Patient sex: F
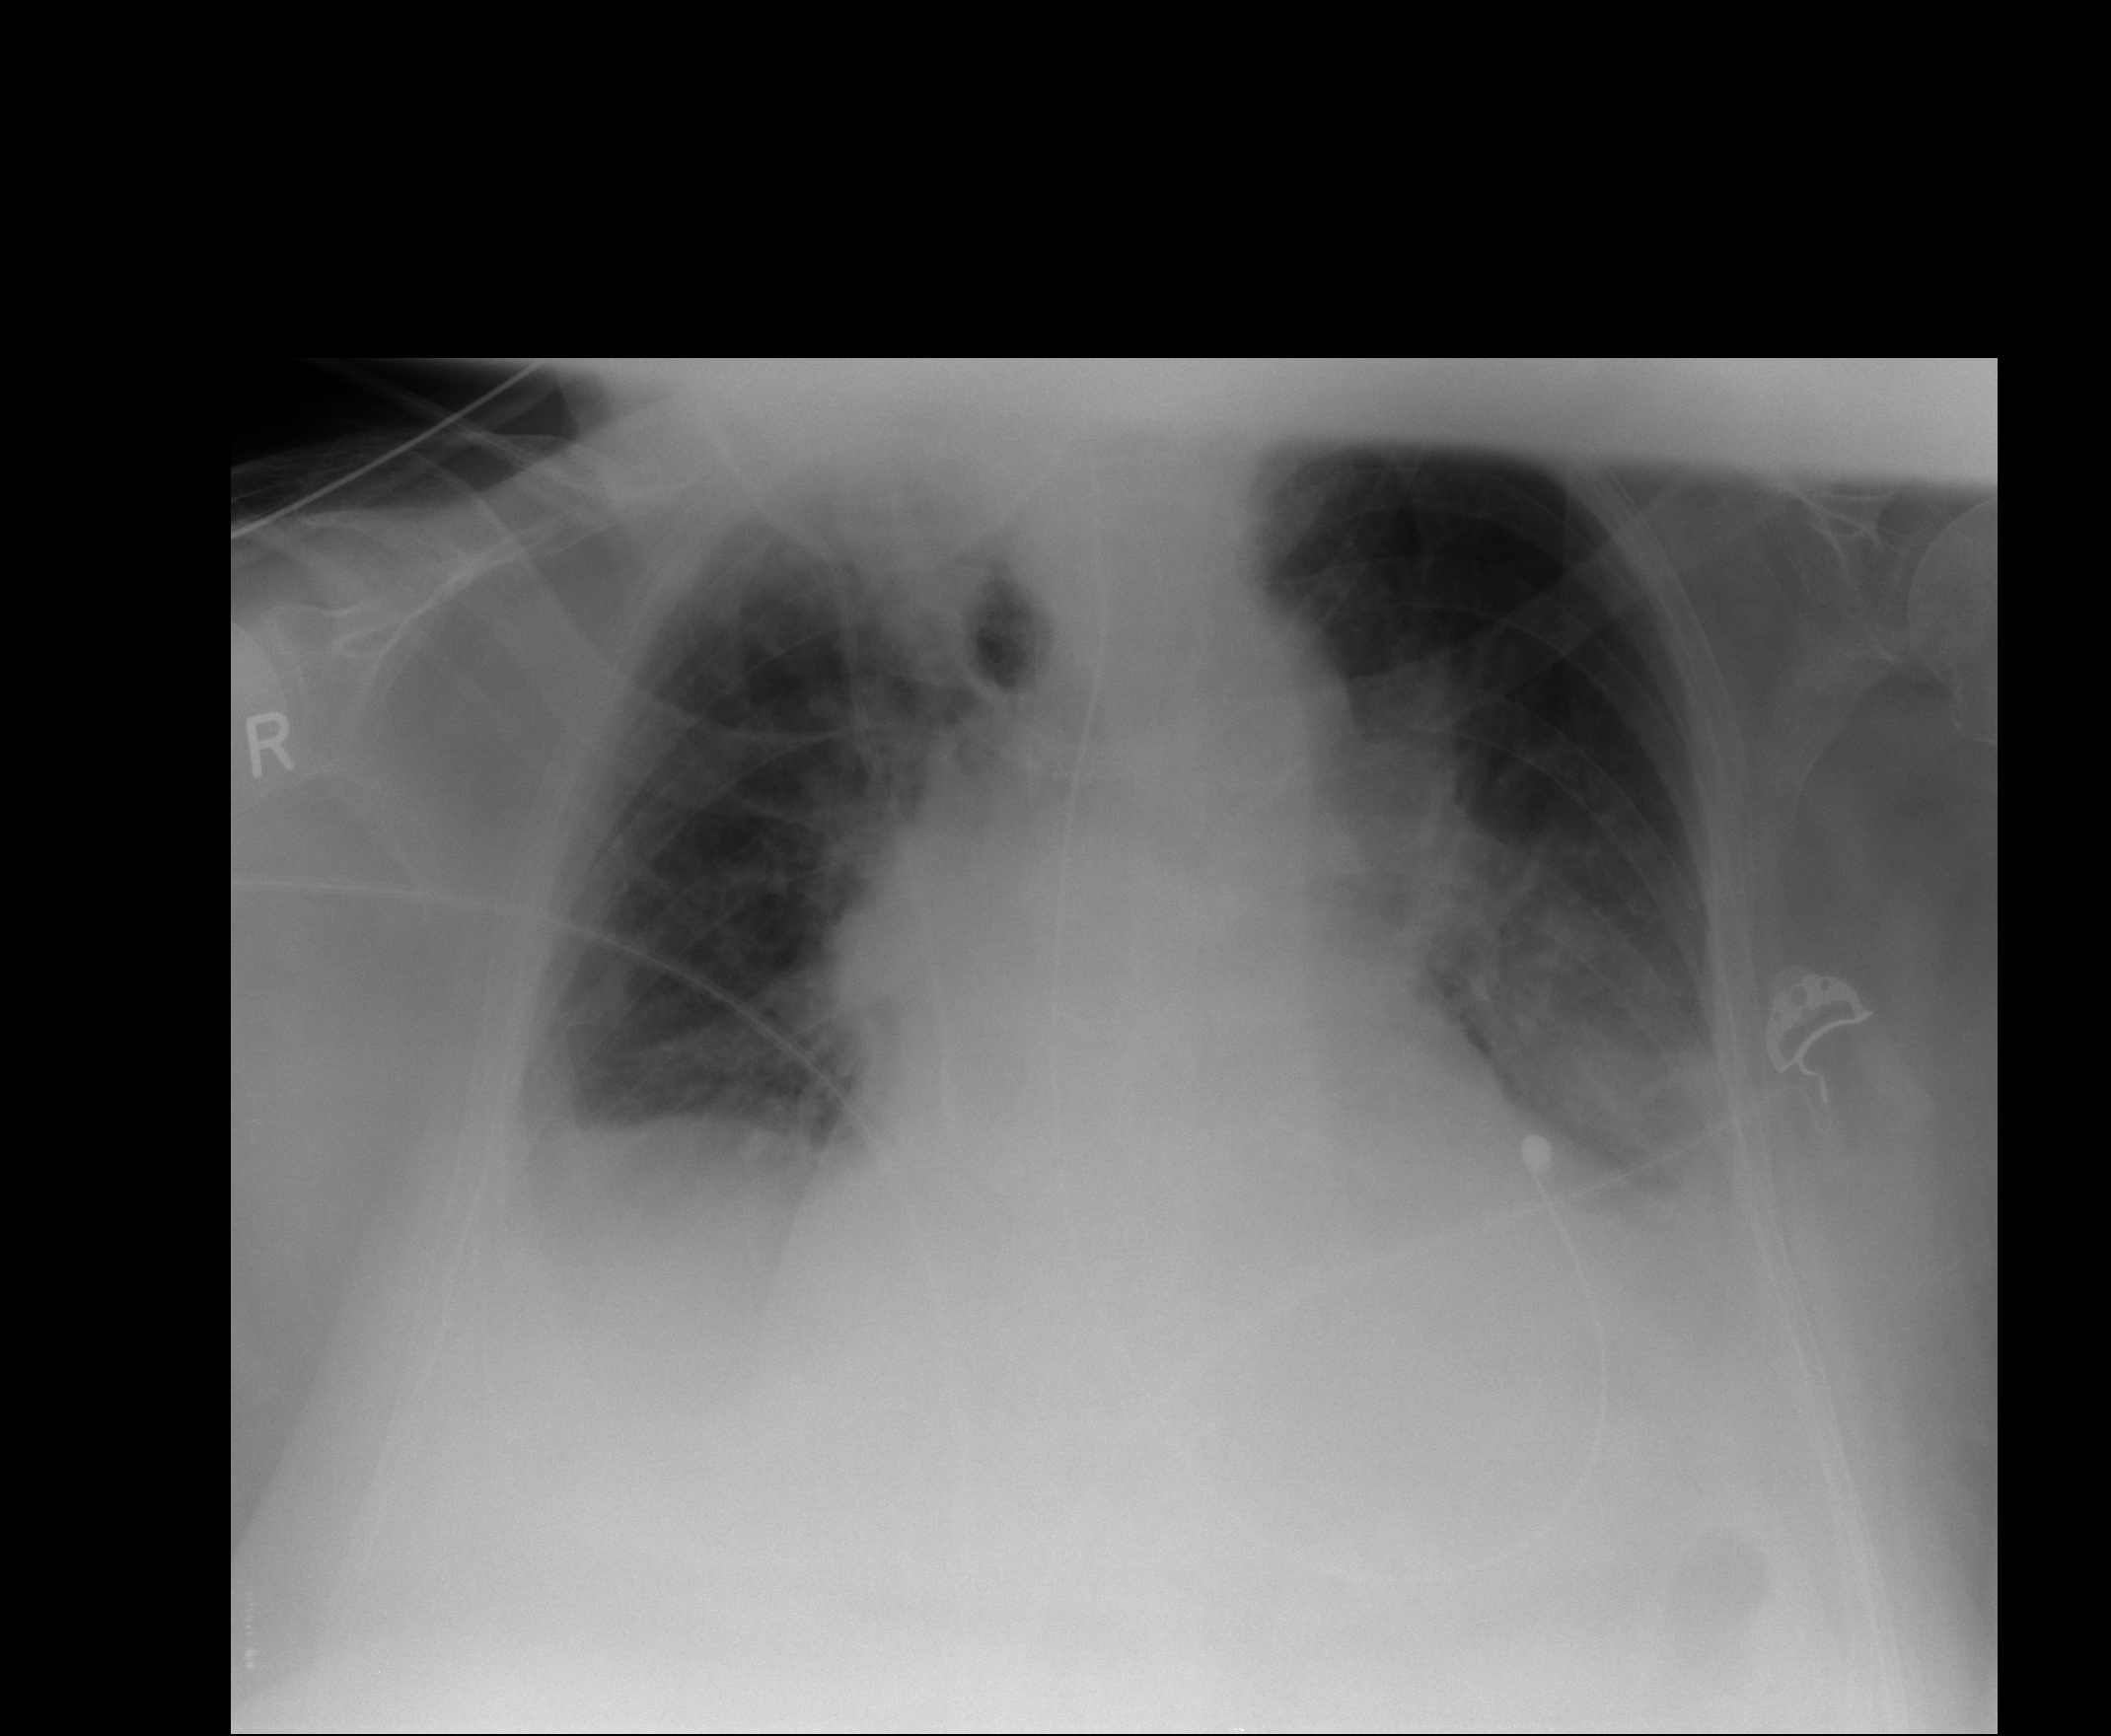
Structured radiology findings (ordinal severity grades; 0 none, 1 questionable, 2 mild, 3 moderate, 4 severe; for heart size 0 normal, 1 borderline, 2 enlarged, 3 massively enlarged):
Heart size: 2
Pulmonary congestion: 2
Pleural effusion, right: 2
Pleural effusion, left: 2
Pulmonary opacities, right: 0
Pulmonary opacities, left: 2
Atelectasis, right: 2
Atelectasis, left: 2